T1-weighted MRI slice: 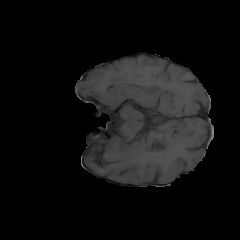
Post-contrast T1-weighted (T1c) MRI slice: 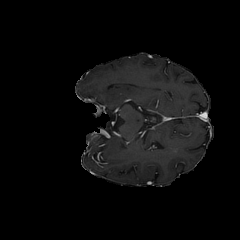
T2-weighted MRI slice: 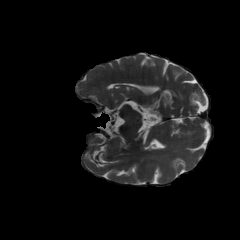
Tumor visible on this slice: yes